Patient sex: F
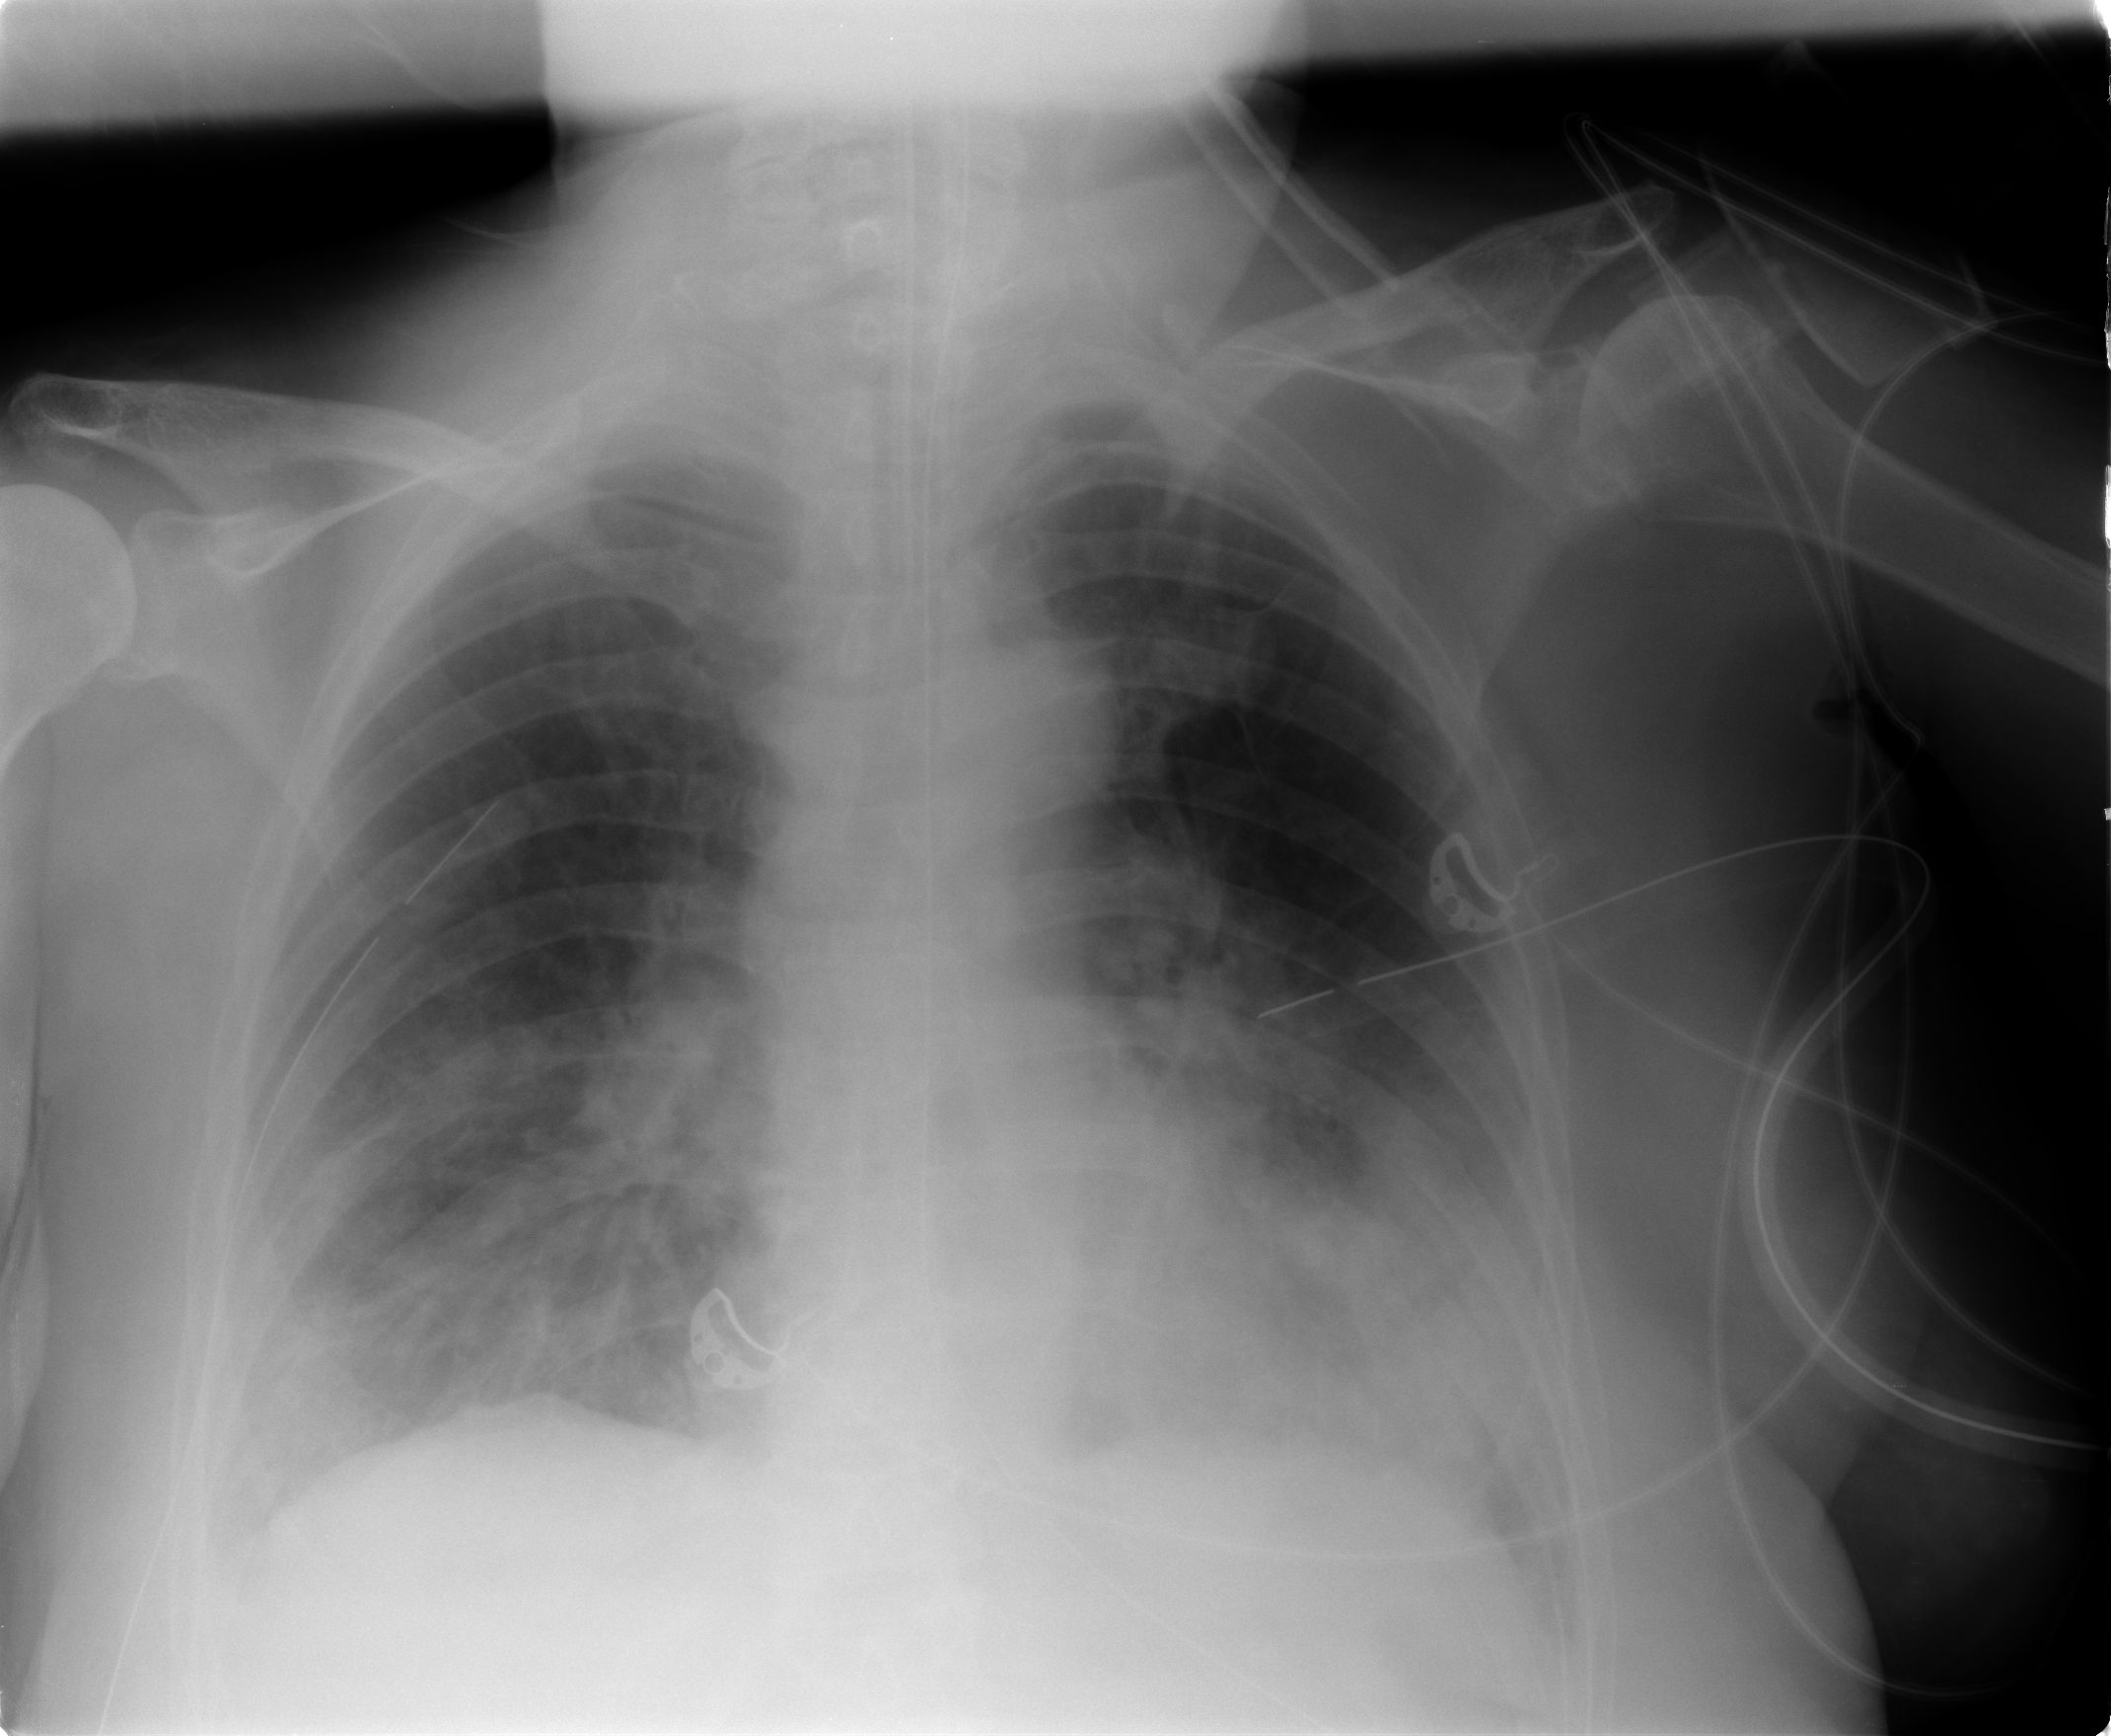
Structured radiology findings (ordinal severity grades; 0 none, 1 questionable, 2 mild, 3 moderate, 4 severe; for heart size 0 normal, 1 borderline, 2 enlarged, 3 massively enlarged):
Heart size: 0
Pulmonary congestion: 2
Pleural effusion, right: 2
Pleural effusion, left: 2
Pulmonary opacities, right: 3
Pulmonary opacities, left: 3
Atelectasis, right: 2
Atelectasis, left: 2